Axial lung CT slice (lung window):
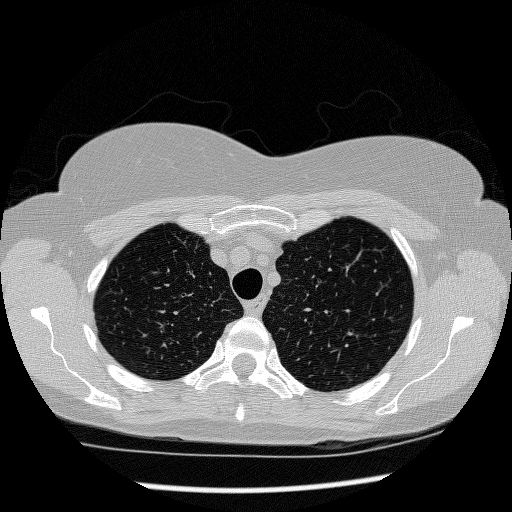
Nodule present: no